Question: I have a problem with d3.js pack layout. The circles are overlapping, and I don't have any idea why...
I used code from this example:
<URL>

And that is my work:
<URL>
As you see overlapping make diagram unusable.
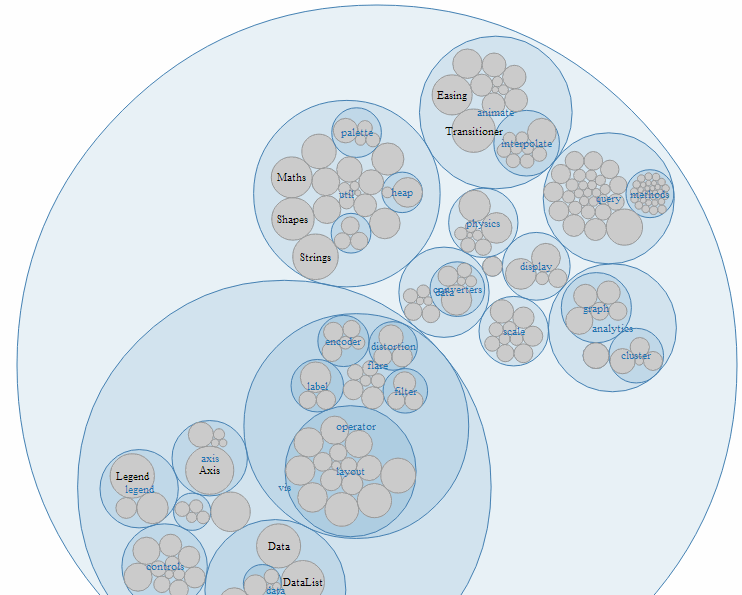
Answer: I attempted to implemented the same circle packing example and had overlapping circles, too. For me the problem was cause by the fact that data parent nodes had 0 children and size 0. Once I changed the parent nodes with an empty array of children into correctly formatted leaves, the problem went away.
Bad overlapping before data structure:
'''
root = {name:"root",
children:[
{name:"badchildlessparent", children:[]},
{name:"parentnodewithchild", children:[{name:"a leaf",size=50}]}
]
}
'''
Nicely packing after data structure:
'''
root = {name:"root",
children:[
{name:"fixedit_now_child", size=1} ,
{name:"parentnodewithchild", children:[{name:"a leaf",size=50}]}
]
}
'''